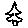
Label: tree